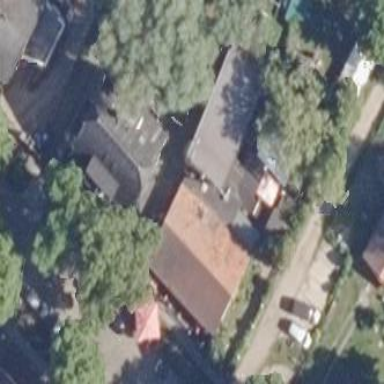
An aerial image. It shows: Building.